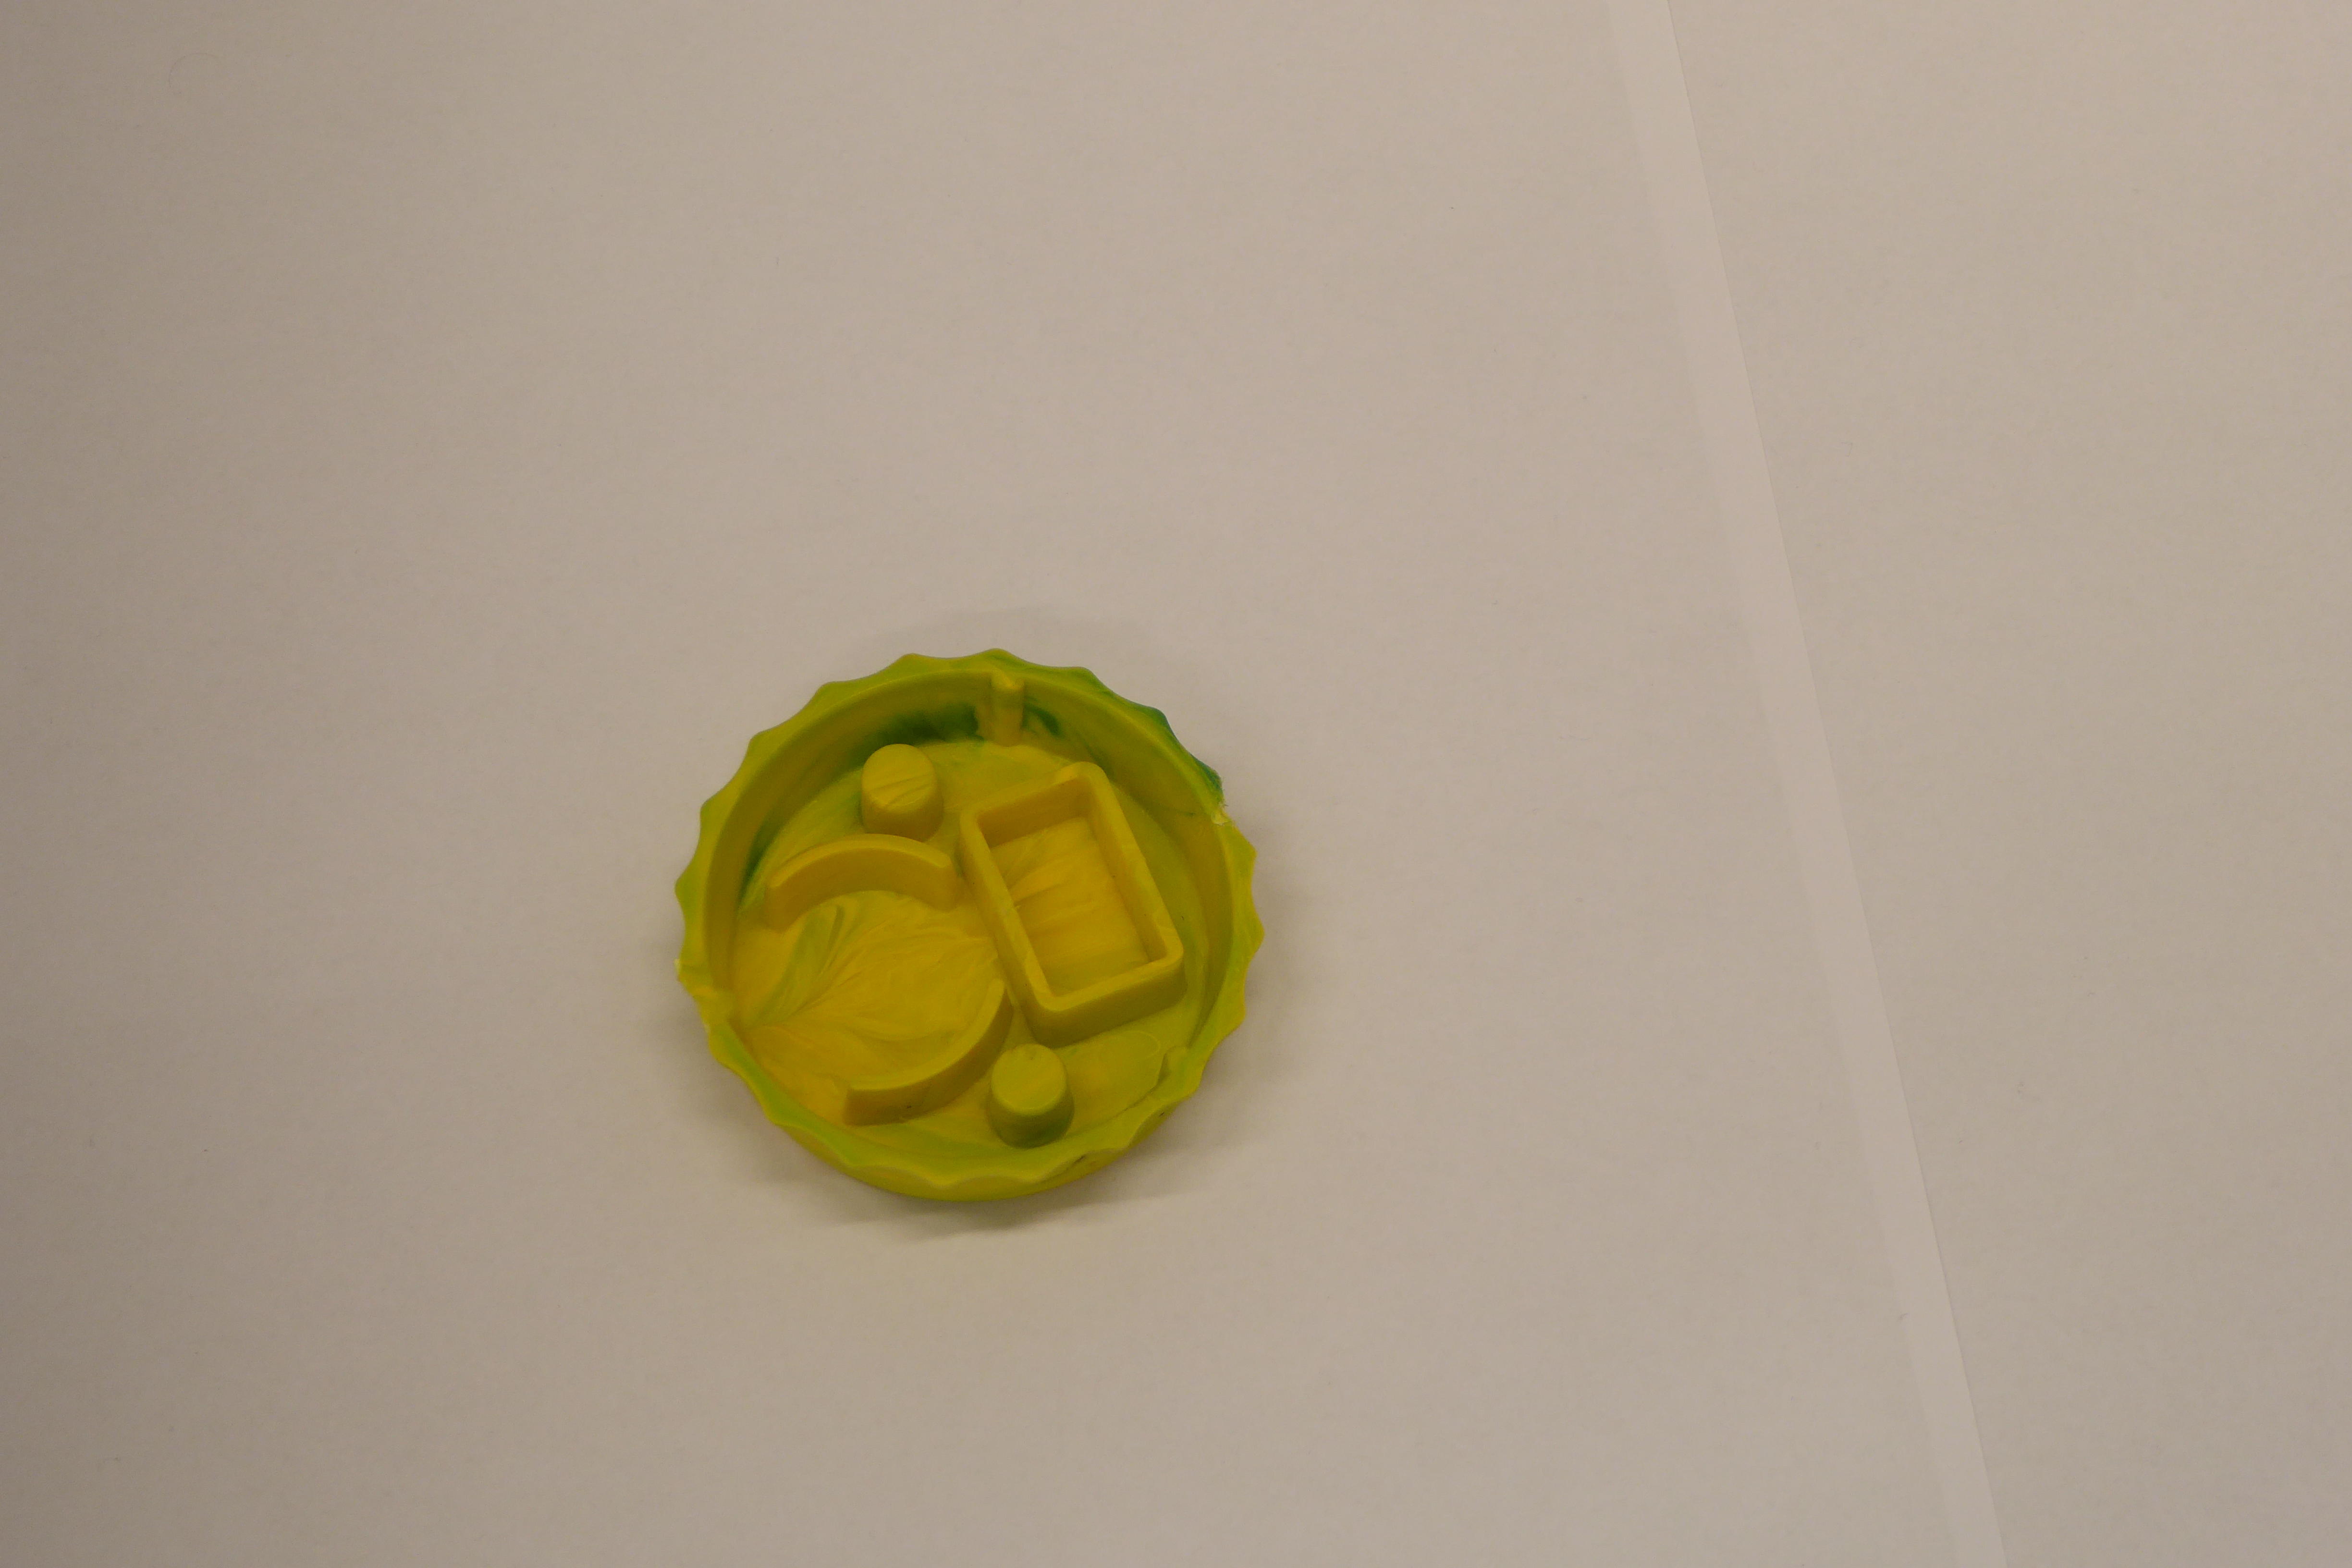
Label: Bottle Opener - Cover